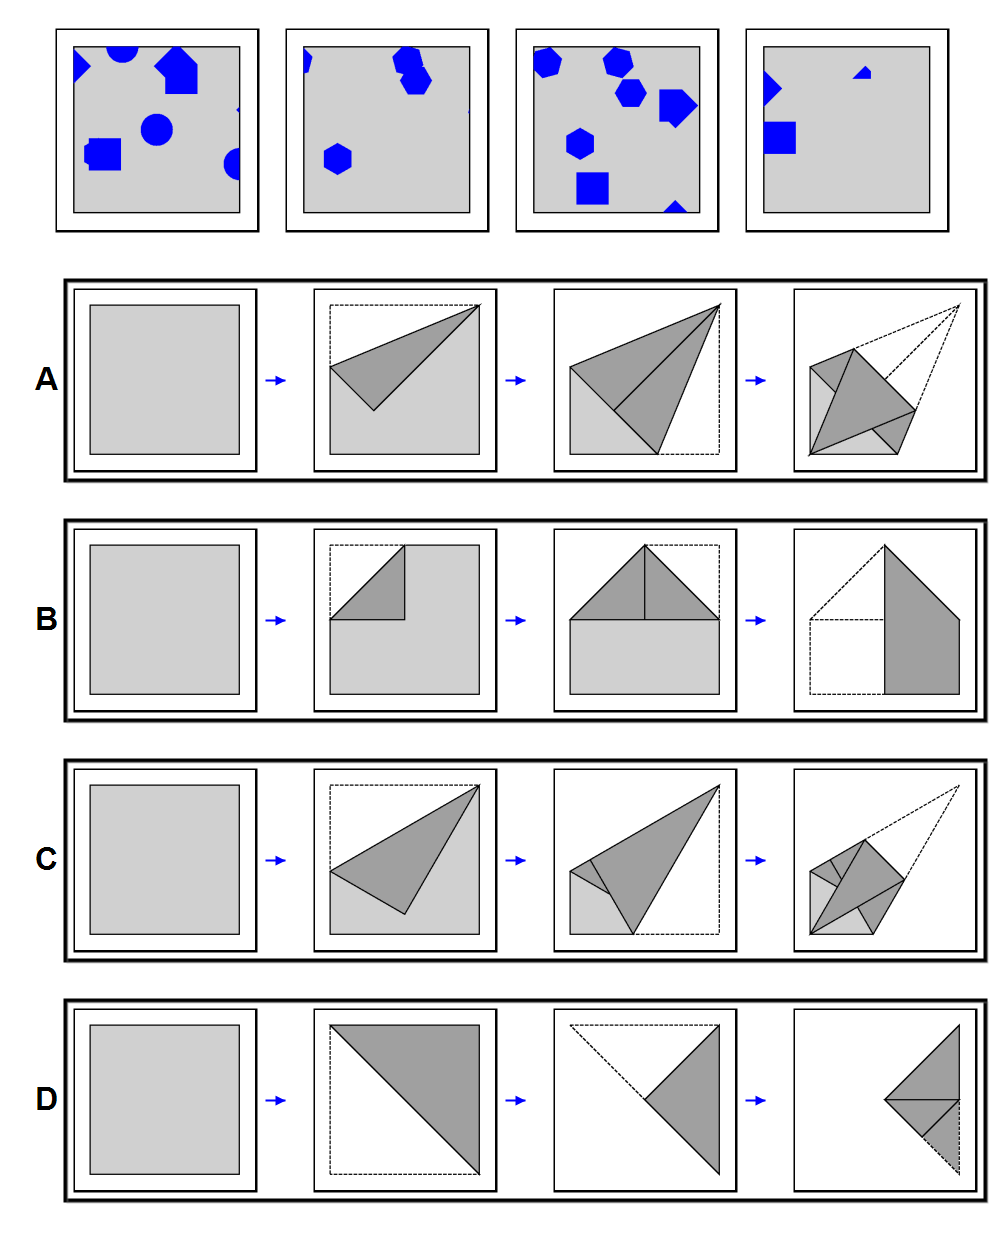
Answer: A